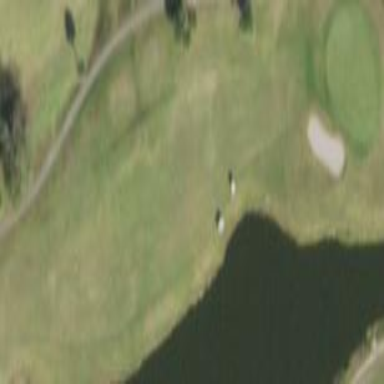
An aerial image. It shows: Grassy area designated as golf fairway.